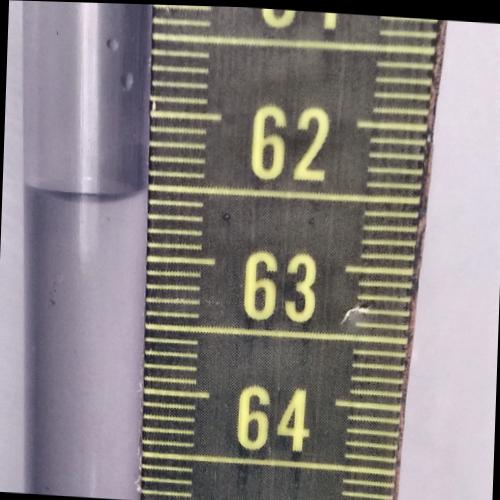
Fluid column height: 62.6 cm